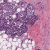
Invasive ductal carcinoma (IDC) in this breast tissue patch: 1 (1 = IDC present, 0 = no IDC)